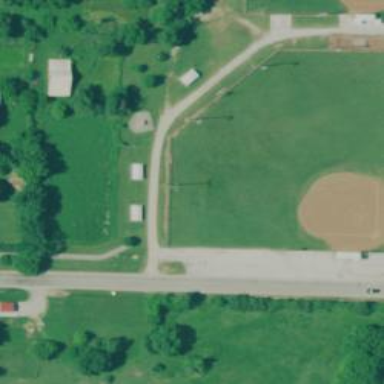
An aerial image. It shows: Baseball pitch for leisure land activities.